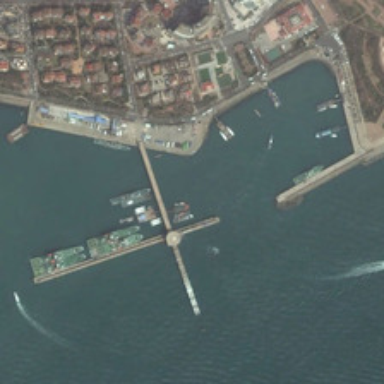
Several boats are in a port near many red buildings .